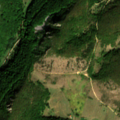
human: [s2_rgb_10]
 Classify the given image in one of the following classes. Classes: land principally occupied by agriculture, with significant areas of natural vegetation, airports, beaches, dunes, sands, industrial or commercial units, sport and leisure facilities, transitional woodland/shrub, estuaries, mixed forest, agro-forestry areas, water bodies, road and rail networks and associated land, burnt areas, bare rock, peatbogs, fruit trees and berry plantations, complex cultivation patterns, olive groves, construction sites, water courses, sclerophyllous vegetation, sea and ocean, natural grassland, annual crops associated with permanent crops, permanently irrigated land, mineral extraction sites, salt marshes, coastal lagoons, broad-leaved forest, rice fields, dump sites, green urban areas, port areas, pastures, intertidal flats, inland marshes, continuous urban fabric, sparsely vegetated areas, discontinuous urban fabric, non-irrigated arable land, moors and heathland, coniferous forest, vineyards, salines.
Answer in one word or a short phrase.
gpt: pastures, broad-leaved forest, transitional woodland/shrub